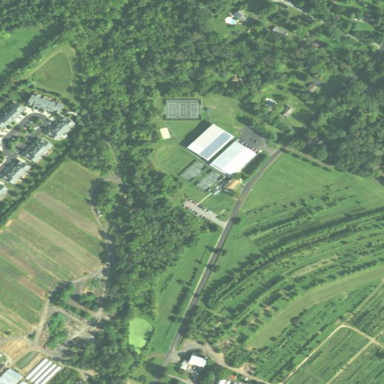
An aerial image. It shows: Sports center on leisure land.